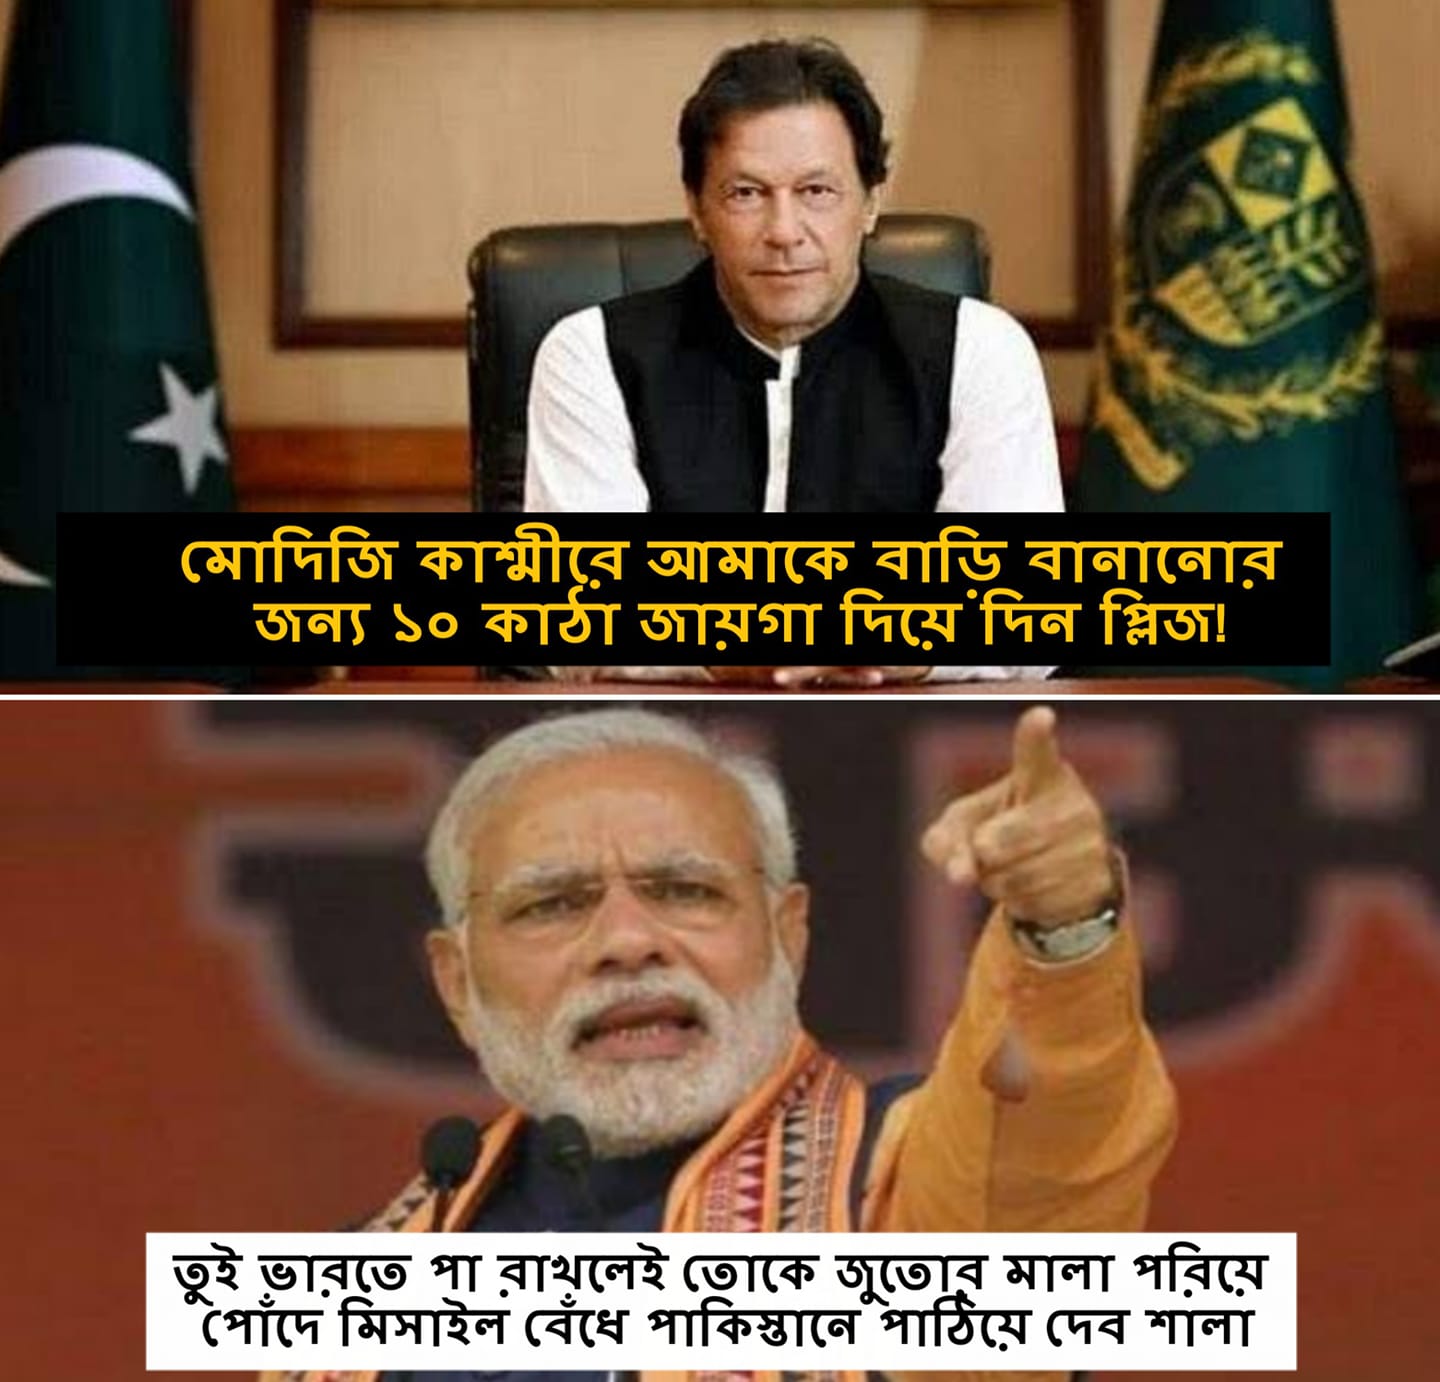
Caption: মোদিজি কাশ্মীরে আমাকে বাড়ি বানানোর জন্য ১০ কাঠা জায়গা দিয়ে দিন প্লিজ    তুই ভারতে পার রাখলেই তোকে জুতোর মালা পরিয়ে পোঁদে মিসাইল বেধে পাকিস্তানে পাঠিয়ে দেব শালা
Label: hate